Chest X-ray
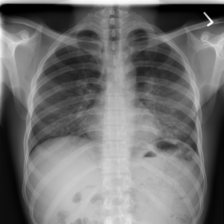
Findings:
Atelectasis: negative
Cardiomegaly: negative
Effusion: negative
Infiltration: positive
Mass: negative
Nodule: negative
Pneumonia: negative
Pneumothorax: negative
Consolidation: negative
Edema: negative
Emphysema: negative
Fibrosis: negative
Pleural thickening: negative
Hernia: negative